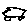
Label: car